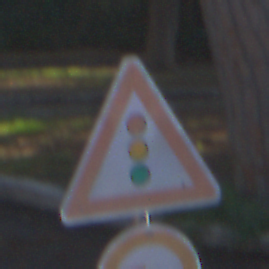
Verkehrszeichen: Lichtzeichenanlage
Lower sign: UeberholverbotKraftfahrzeuge
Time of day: MorningAfternoon
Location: Outdoor (Suburban)
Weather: Clear
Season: NotSpecified
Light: Natural